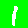
Digit: 1